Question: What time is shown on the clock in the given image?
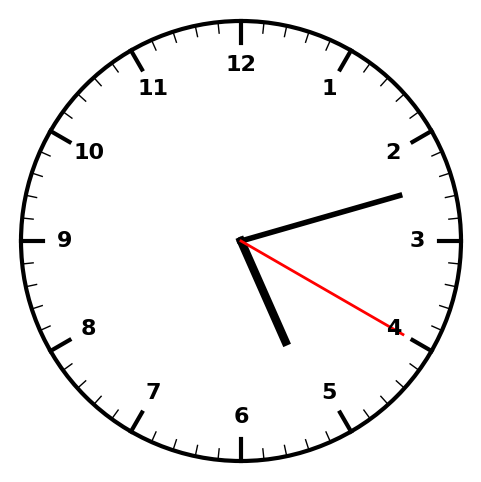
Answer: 05:12:20